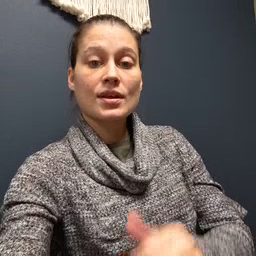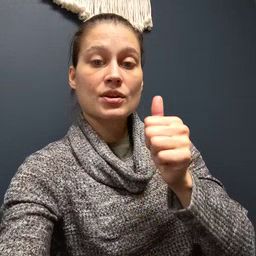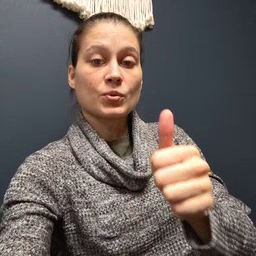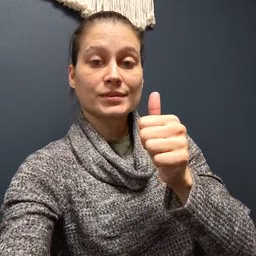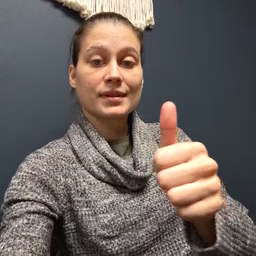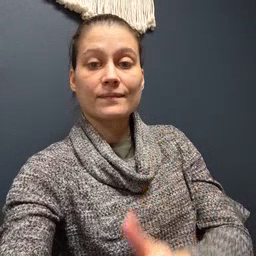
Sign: yourself